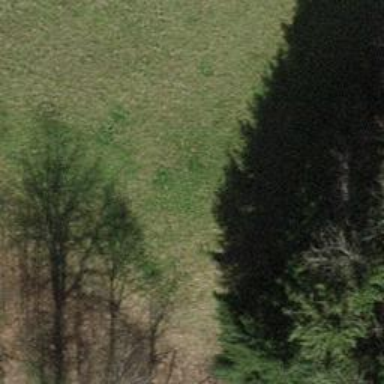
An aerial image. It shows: Hunting stand.